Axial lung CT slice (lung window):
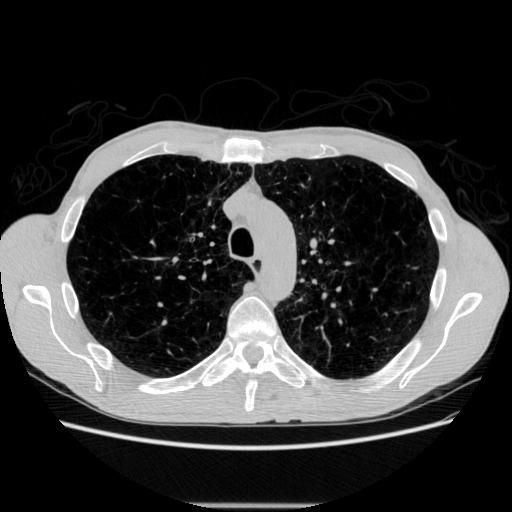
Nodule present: no